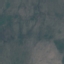
Label: HerbaceousVegetation